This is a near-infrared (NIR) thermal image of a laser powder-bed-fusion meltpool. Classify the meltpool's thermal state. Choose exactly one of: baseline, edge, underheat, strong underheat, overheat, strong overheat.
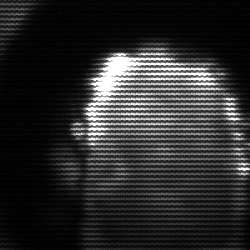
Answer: baseline